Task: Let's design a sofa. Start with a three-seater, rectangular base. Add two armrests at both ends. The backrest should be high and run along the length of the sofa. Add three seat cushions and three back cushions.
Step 34:
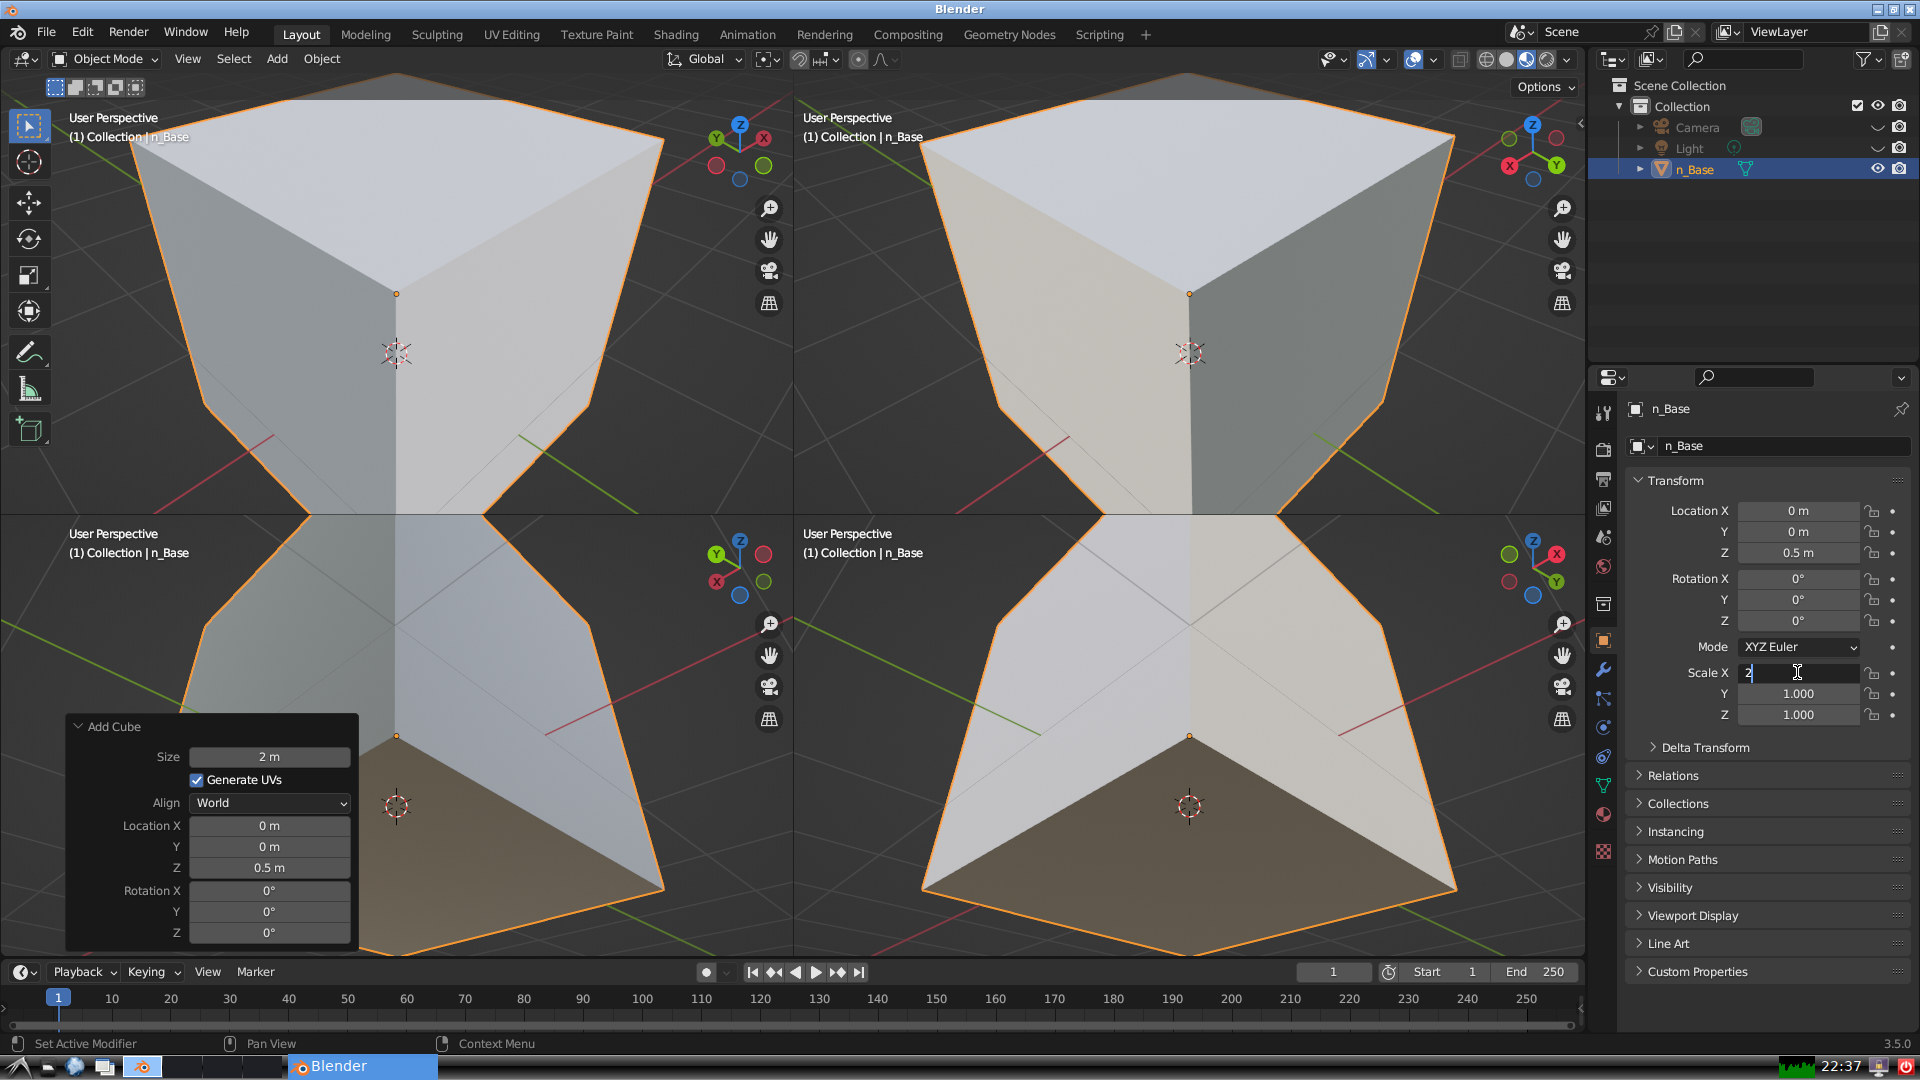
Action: {"key_press": ['Return']}